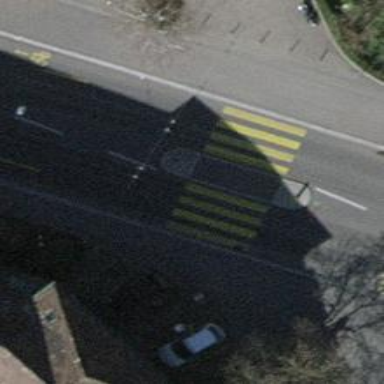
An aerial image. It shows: Kerb barrier.